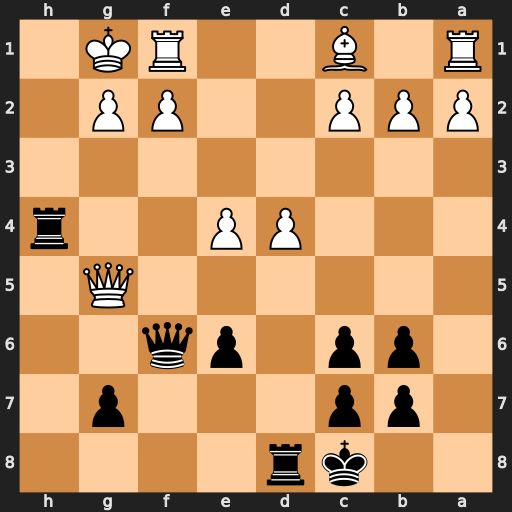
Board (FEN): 2kr4/1pp3p1/1pp1pq2/6Q1/3PP2r/8/PPP2PP1/R1B2RK1
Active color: b
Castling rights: -
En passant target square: -
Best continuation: Rdh8 f3 Rh1+ Kf2 Rxf1+